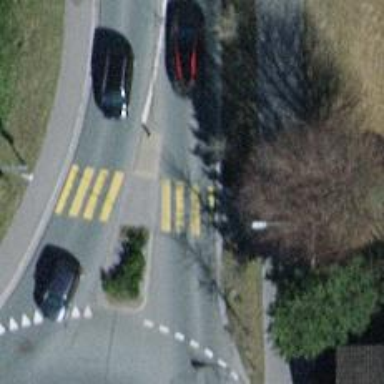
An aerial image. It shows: Uncontrolled zebra crossing on the road.